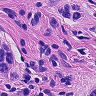
Metastatic tissue present: no